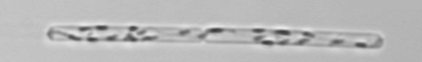
Label: Dactyliosolen_fragilissimus